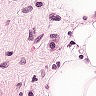
Metastatic tissue present: no